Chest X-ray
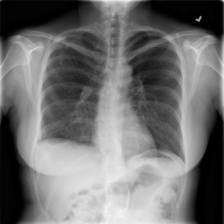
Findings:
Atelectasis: negative
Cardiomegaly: negative
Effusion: negative
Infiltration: negative
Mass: negative
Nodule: negative
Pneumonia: negative
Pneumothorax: positive
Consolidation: negative
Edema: negative
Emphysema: negative
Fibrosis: negative
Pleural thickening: negative
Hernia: negative